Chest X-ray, AP view. Patient: 56 years old, sex F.
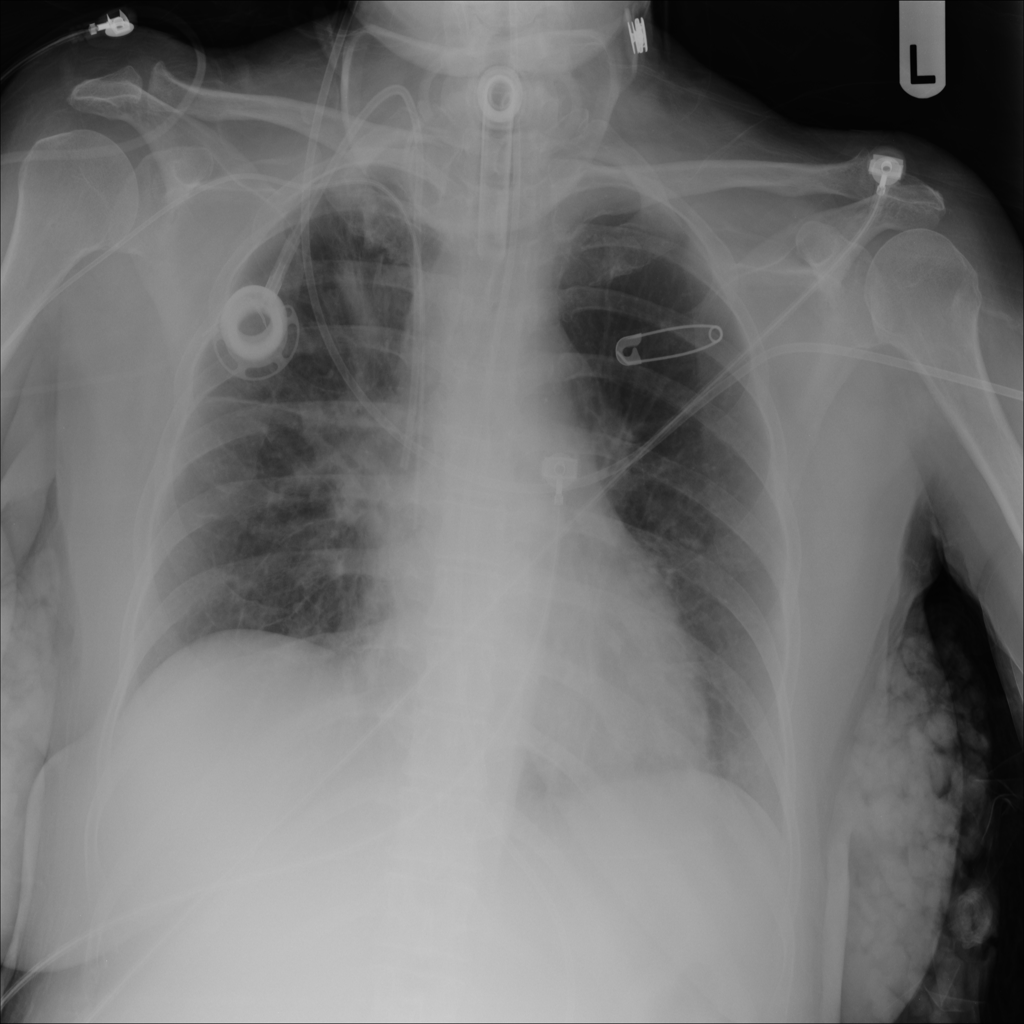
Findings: Effusion